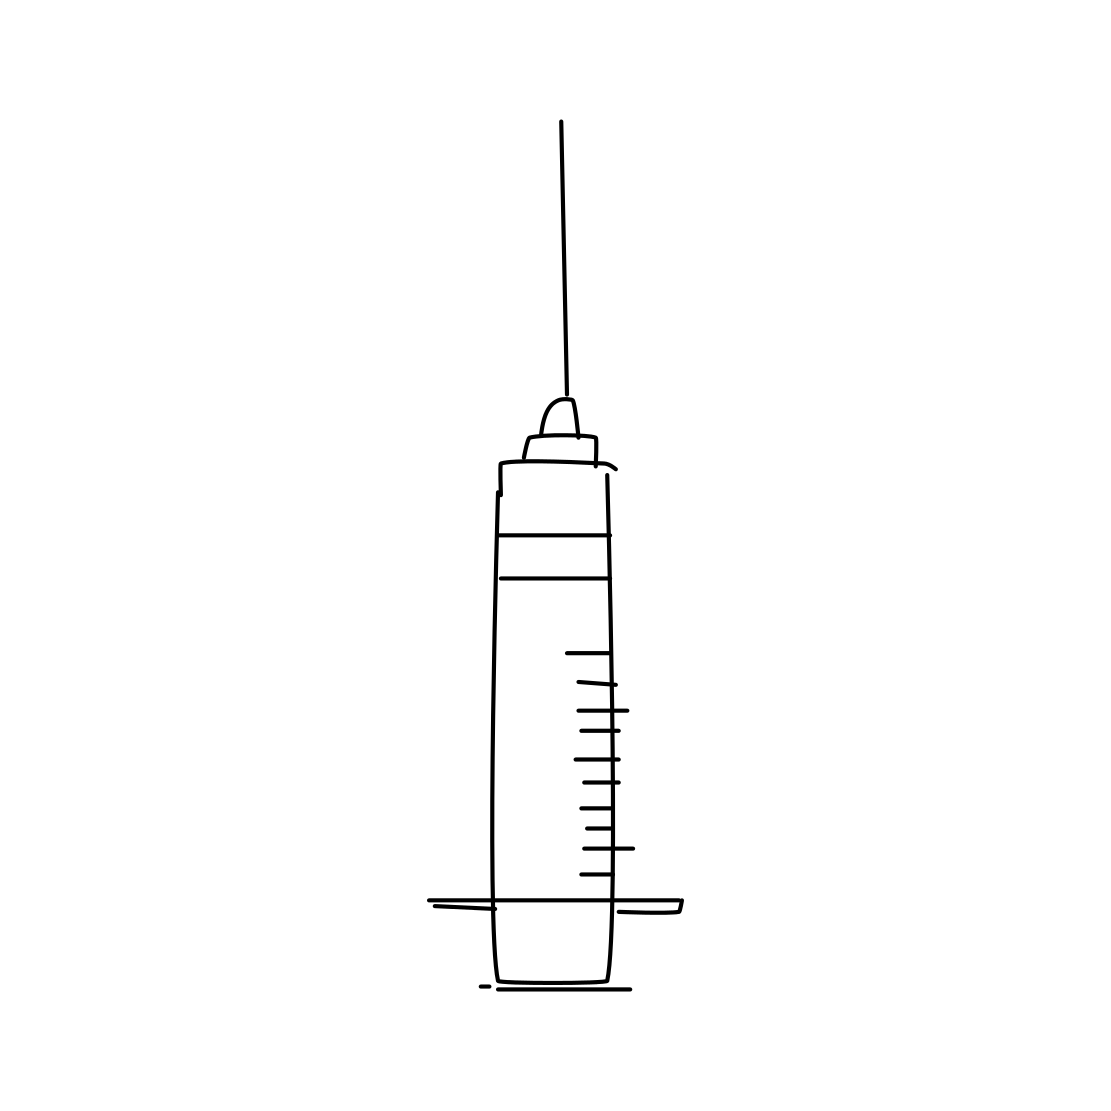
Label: syringe